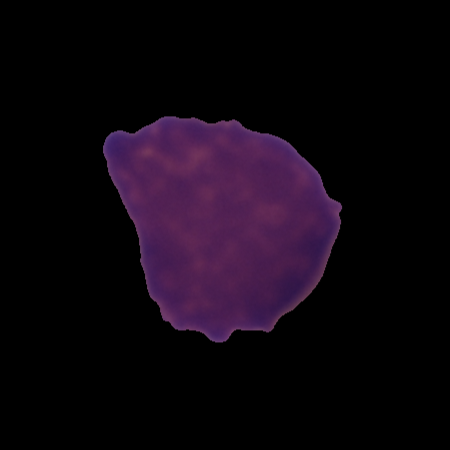
Label: healthy